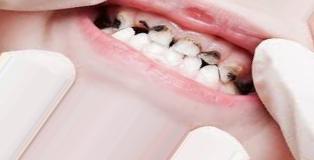
Condition: Caries